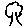
Label: tree